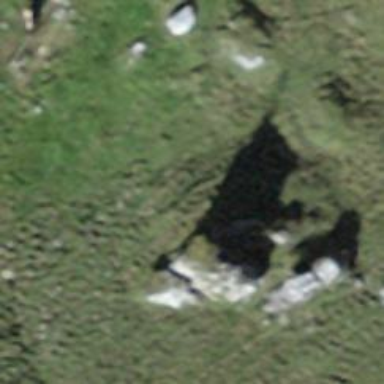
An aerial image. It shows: Natural rock formation.